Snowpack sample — Loveland Pass, Silver Plume, Colorado, USA (1/12/25, 11:40 AM MST)
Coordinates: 39.66, -105.88
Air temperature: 7 °F
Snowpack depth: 140 cm
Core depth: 10 cm
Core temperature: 41 °F
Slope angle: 11°, slope face: 30°
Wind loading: high
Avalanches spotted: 2
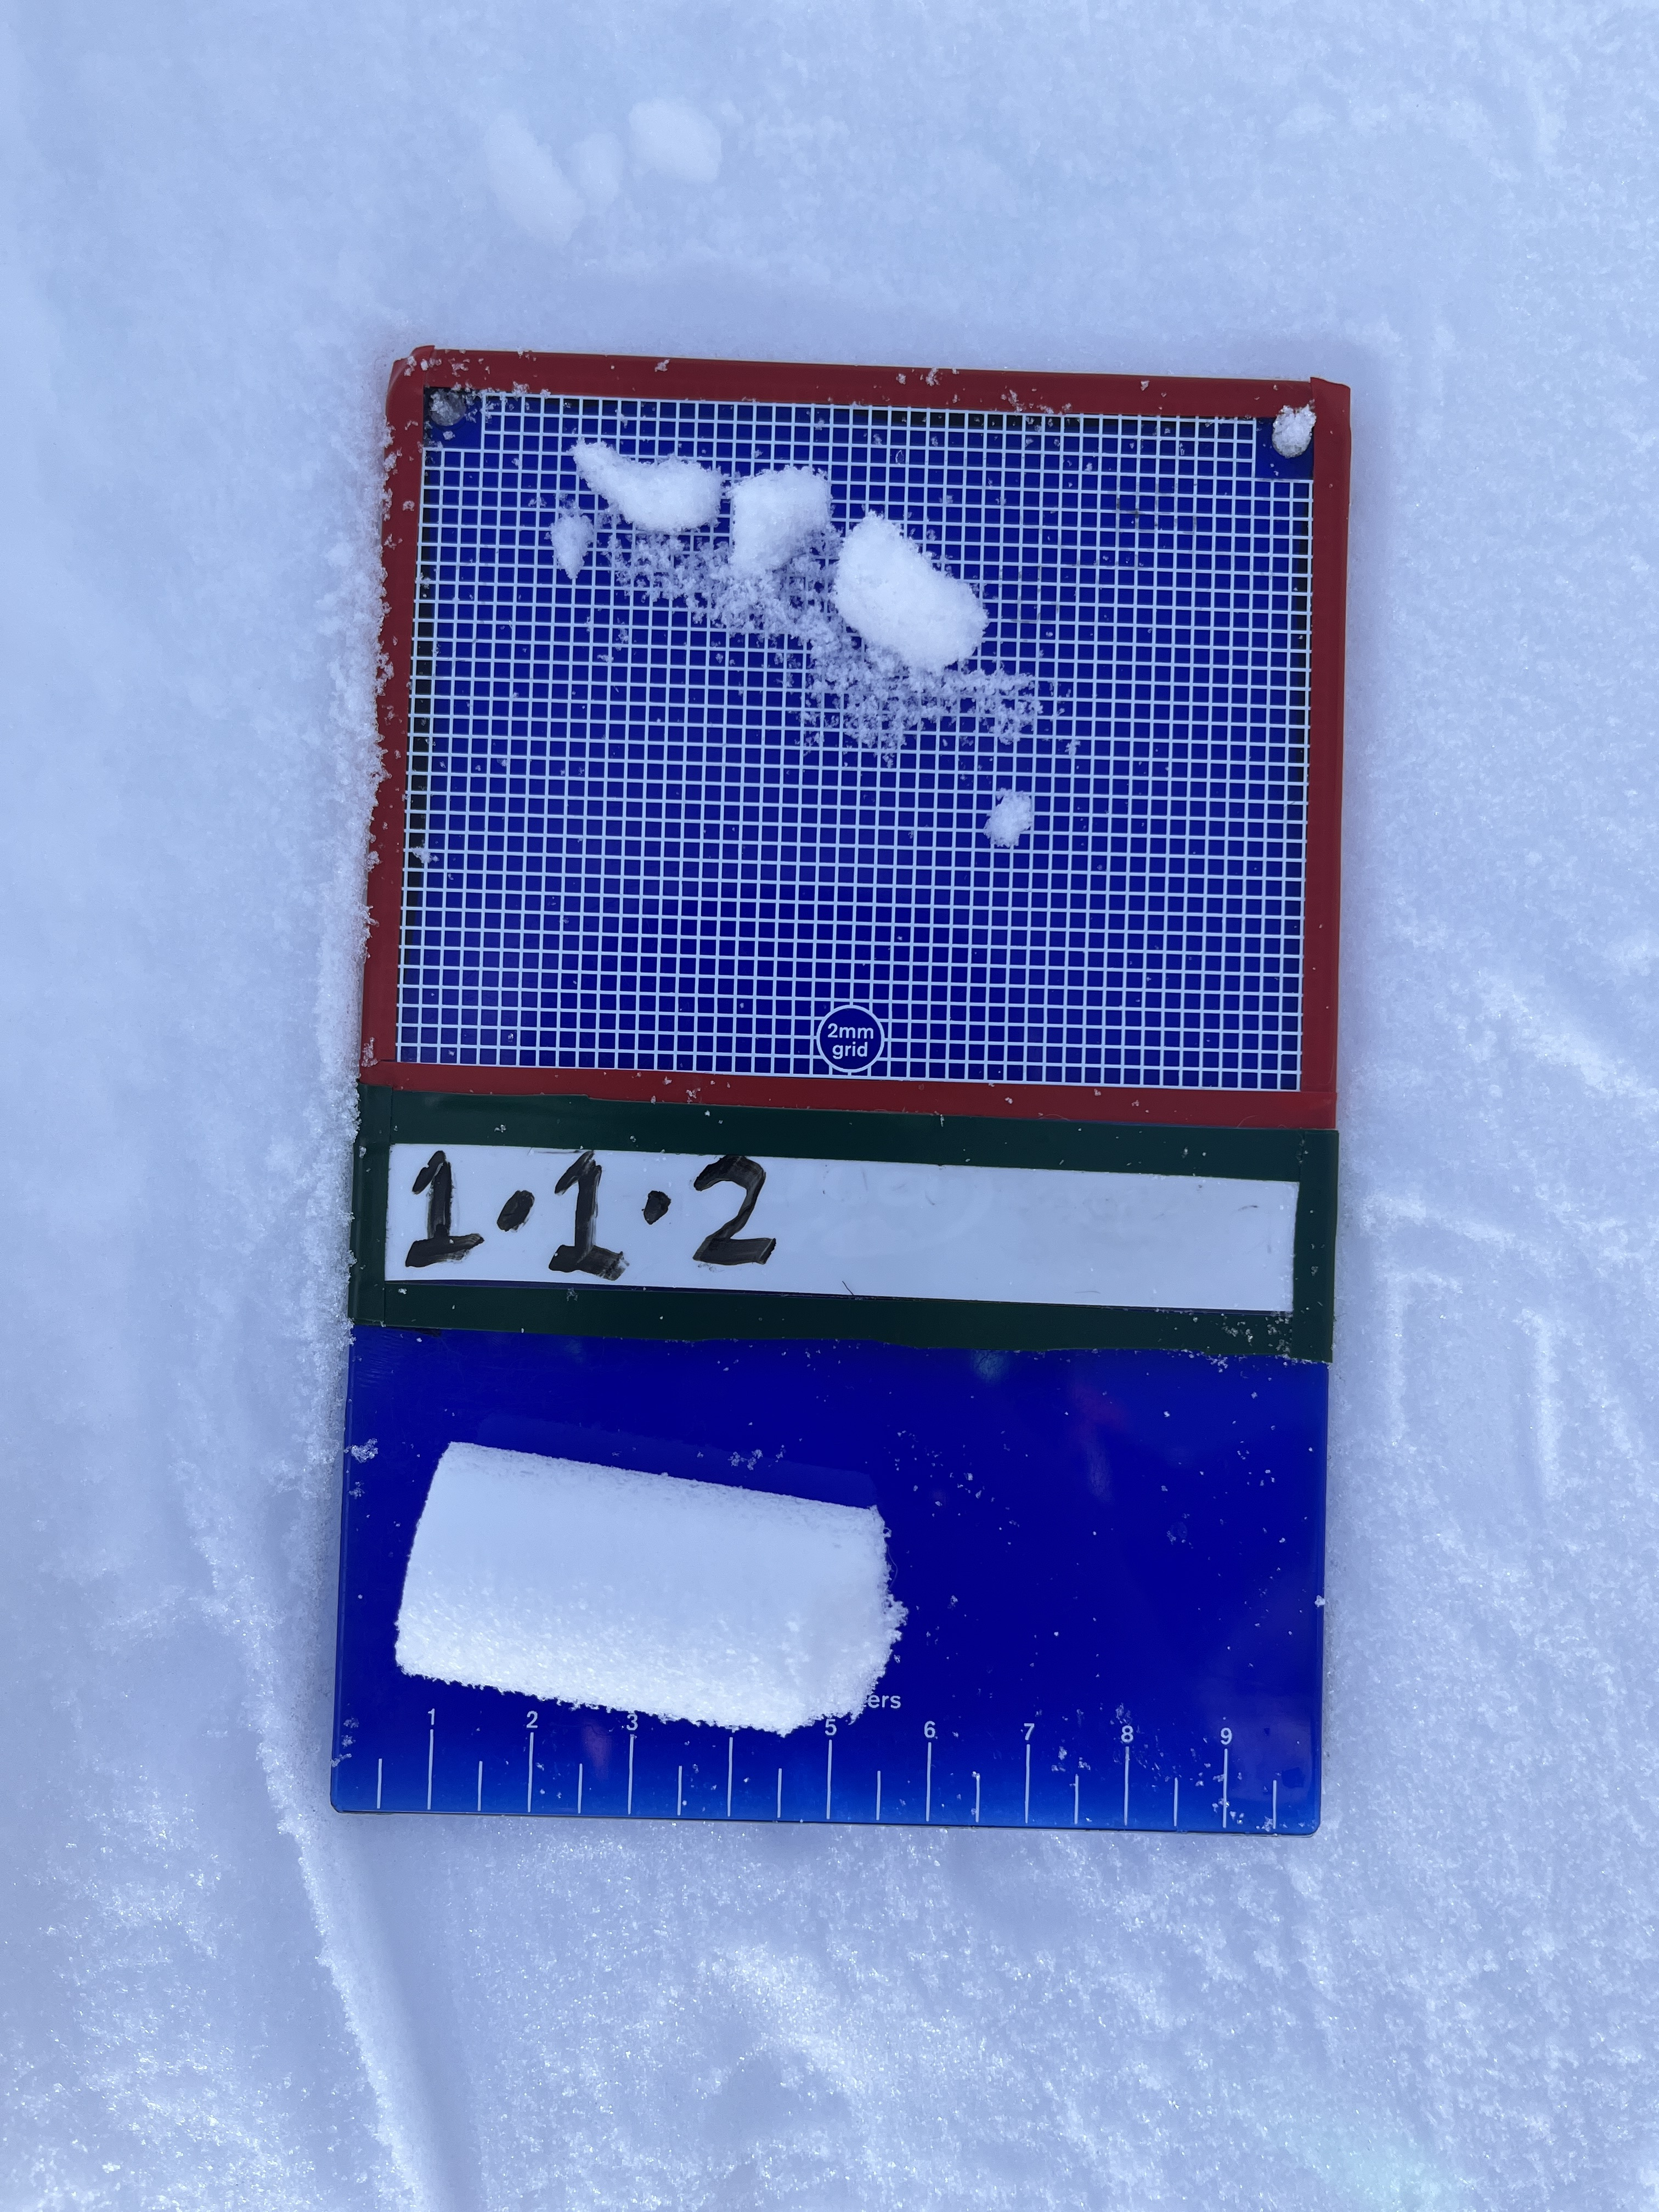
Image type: crystal_card
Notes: Pilot using slightly modified coring method that took too large segment for snow profile picturing, advised not to use in higher level models. Two avalanche on south face nearby, partially cloudy with light snow in the last 24 hours. Lots of wind loading on eastern features.